Question: Count the number of objects in the diagram.
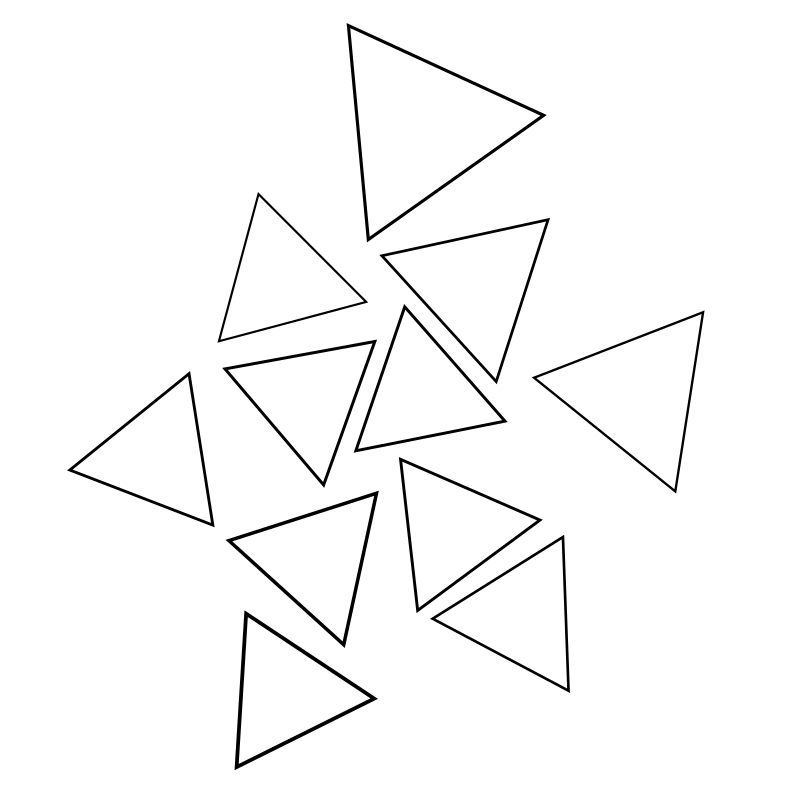
Answer: 11